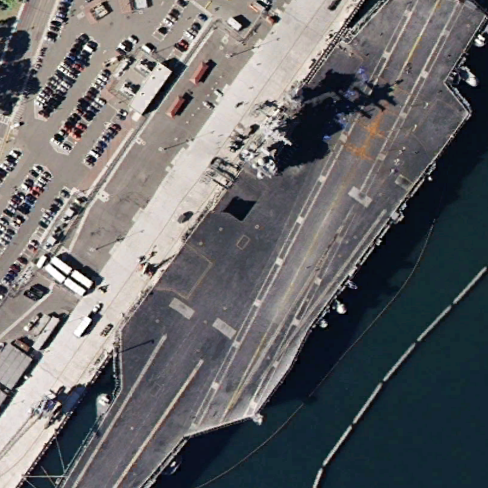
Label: aircraft_carrier